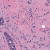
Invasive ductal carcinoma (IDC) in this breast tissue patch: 0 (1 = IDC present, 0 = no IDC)